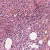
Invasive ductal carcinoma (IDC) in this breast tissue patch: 0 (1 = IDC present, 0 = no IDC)